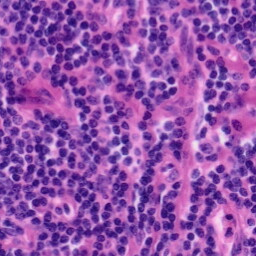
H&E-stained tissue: Tonsil